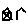
Label: house